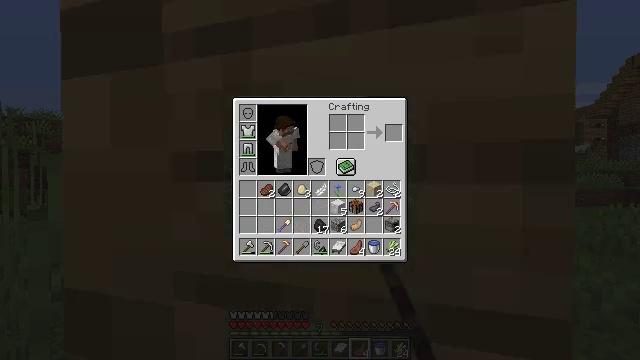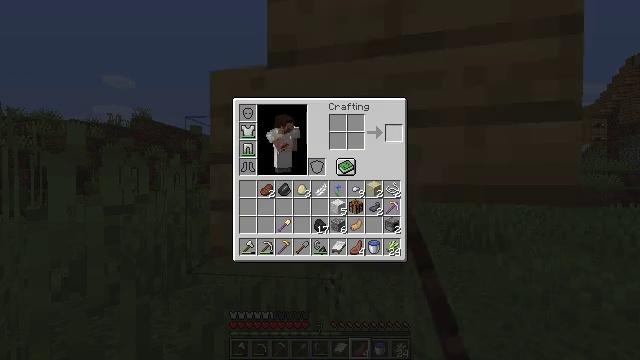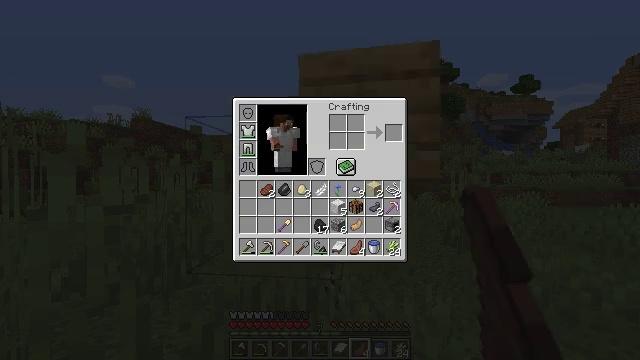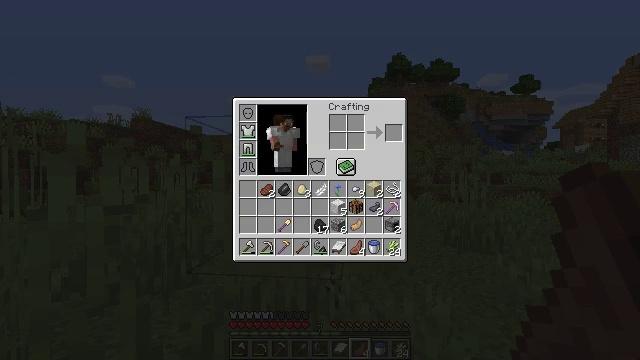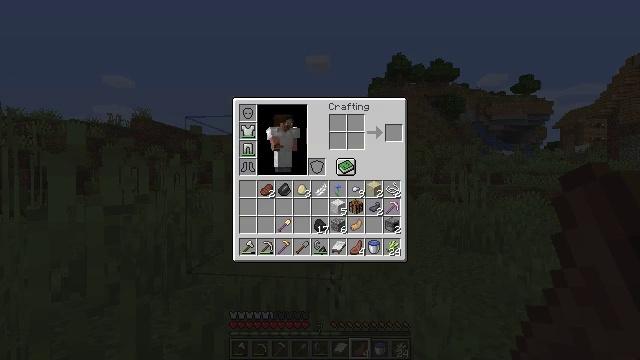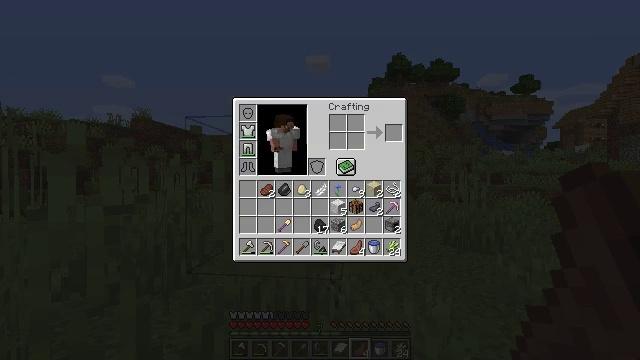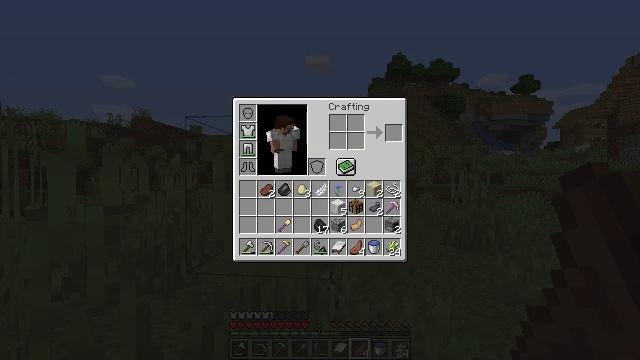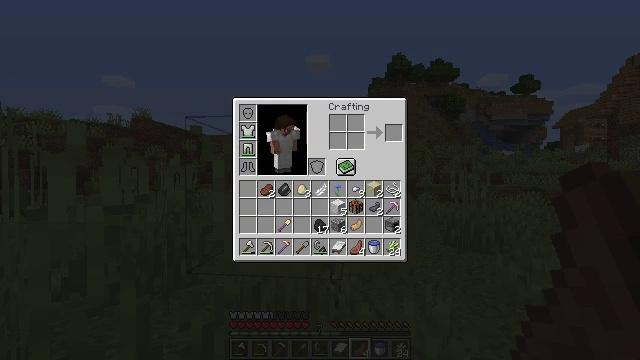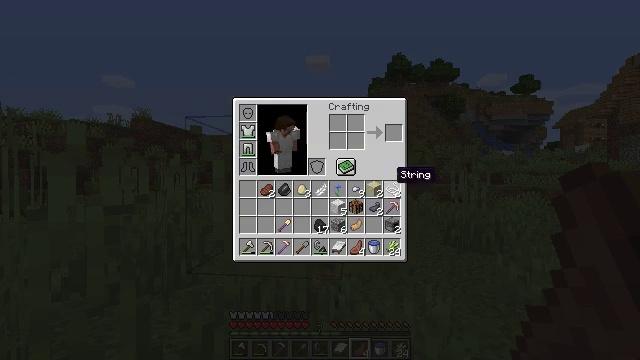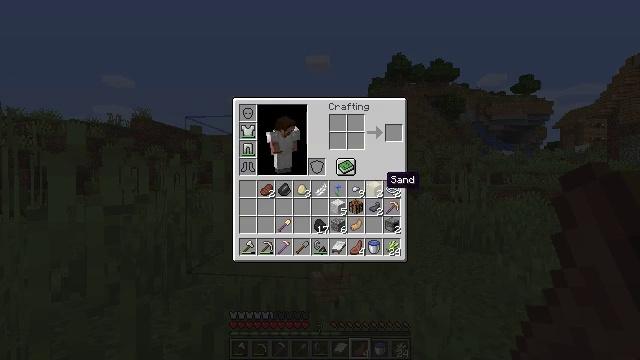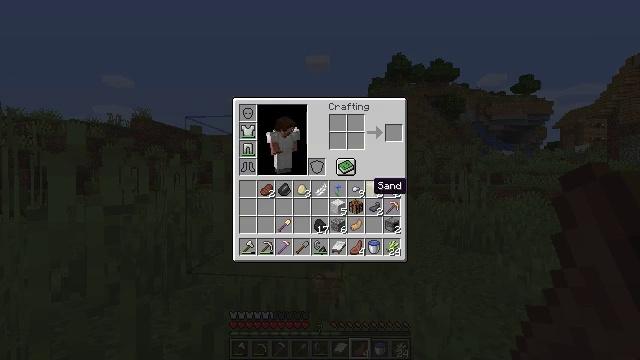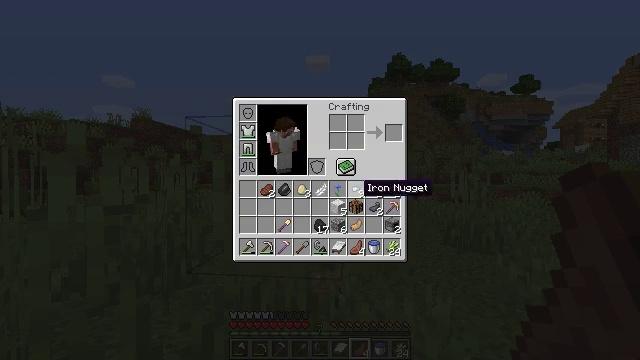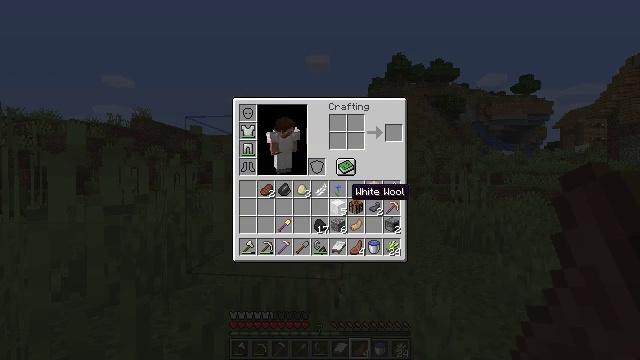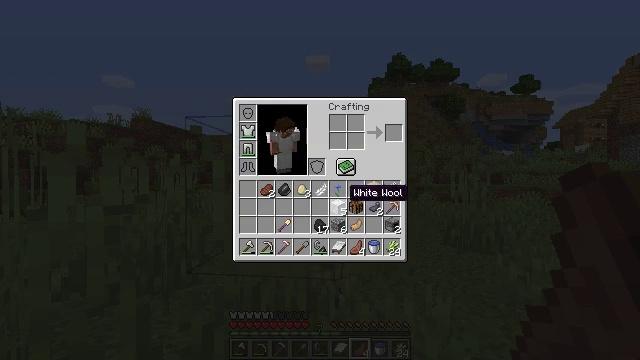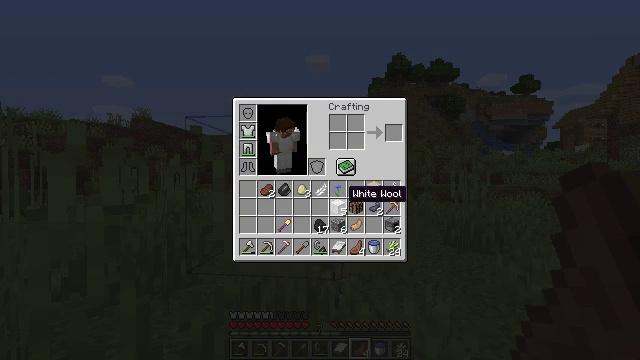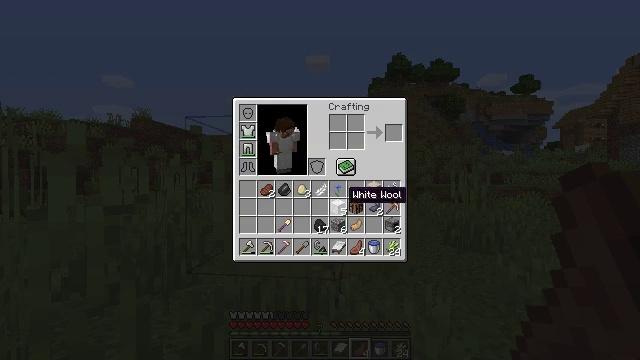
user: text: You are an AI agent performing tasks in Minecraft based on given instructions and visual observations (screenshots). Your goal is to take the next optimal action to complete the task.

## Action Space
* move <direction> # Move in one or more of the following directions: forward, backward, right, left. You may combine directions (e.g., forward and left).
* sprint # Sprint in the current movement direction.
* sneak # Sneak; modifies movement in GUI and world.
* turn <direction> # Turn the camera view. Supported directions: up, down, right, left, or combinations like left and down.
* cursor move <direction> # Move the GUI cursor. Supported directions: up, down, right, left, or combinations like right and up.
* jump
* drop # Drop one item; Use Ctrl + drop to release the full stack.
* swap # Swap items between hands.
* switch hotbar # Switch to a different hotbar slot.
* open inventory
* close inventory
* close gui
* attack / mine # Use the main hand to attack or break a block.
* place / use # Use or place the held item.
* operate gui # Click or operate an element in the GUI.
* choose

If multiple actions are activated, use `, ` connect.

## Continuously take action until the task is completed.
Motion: motion action
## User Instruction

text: Drop a white wool block.
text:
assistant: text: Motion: sprint, cursor move right and up, open gui
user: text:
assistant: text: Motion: sprint, cursor move right
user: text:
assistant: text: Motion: sprint
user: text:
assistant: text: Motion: sprint, cursor move down
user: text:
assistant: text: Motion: sprint, cursor move down
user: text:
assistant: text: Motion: sprint, cursor move down
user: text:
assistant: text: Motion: sprint
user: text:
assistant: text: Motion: sprint, cursor move left and down
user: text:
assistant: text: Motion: sprint, cursor move left
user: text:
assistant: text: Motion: sprint, cursor move left
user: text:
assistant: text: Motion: sprint, cursor move left
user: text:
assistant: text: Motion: sprint, cursor move left
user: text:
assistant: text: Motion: sprint
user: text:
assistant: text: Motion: sprint
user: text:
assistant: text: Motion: sprint
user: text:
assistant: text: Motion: sprint
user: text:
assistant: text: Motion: sprint
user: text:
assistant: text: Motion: sprint
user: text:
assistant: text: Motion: sprint, drop
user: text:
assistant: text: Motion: sprint, drop
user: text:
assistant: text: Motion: sprint, drop
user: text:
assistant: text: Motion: sprint, drop
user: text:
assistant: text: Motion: sprint
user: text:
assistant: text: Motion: sprint